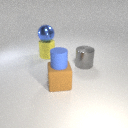
small blue rubber cylinder to the right of large blue metal sphere